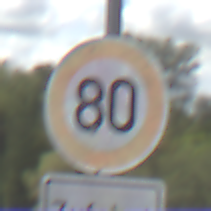
Verkehrszeichen: Geschwindigkeit80
Zusatzzeichen unten: HinweiseAufGefahrenDurchVerbaleAngabe11
Umgebung: Outdoor, Nature
Tageszeit: Midday
Wetter: PartlyCloudy
Licht: Natural
Jahreszeit: NotSpecified
Kontrast: HighContrast